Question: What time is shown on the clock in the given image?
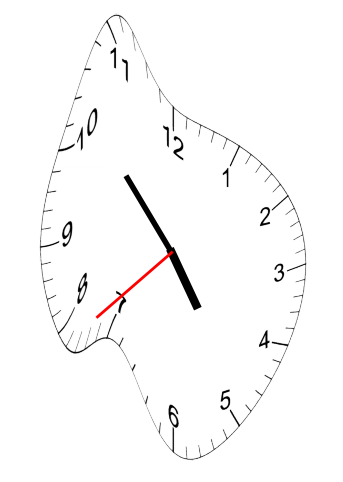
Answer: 04:52:38